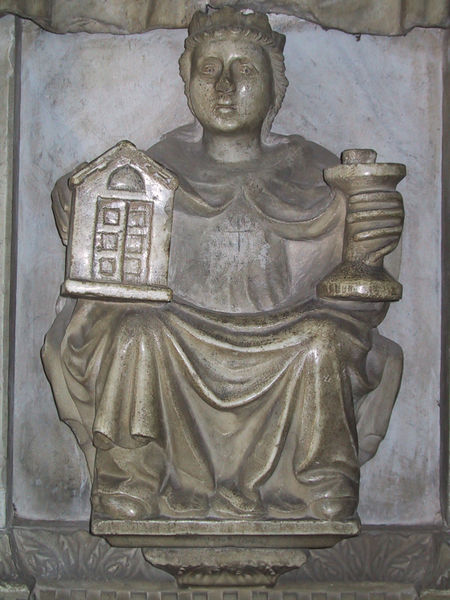
Titel: Grabmal für Kardinal Marino Bulcani
Künstler: Paolo Romano
Standort: Rom, S. Maria Nuova (EU - I - Latium)
Schlagwörter: hand, kopf, mann, umhang, grün, sitzen, marmor, nase, symbol, säule, tür, blick, haus, alt, falten, gesicht, sockel, stein, kirche, figur, gewand, krone, turm, statue, könig, detail, plastik, knie, kreuz, herrscher, statuette, sitzfigur, romanik, kapelle, maria, madonna, symbole, romanisch, stifter, speckstein, krnie